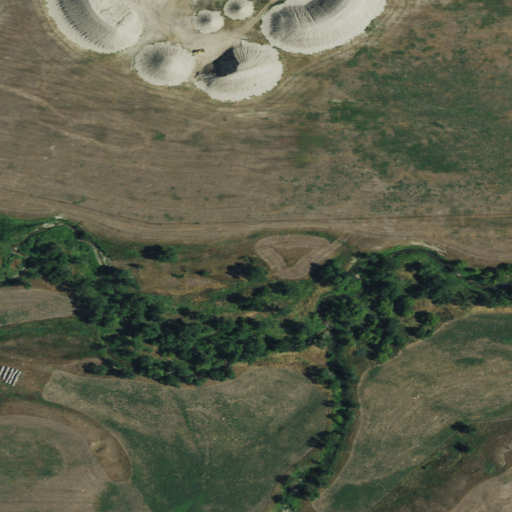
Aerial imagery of valley in South Dakota named Murray Draw containing pasture, grassland, herbaceous wetlands, and woody wetlands